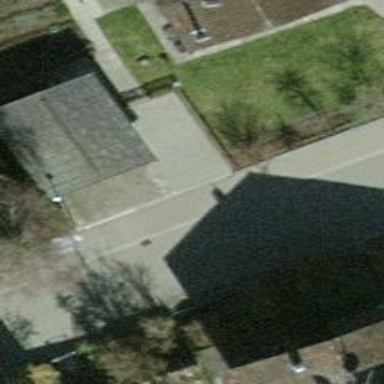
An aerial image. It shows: Garage building.